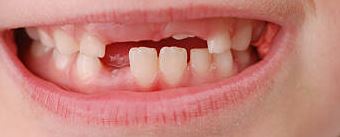
Condition: hypodontia